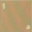
Piece: xx